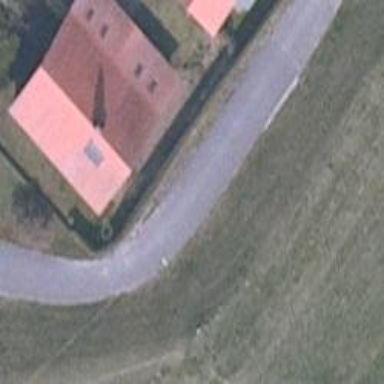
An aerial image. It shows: Service road with asphalt surface alongside dyke embankment.